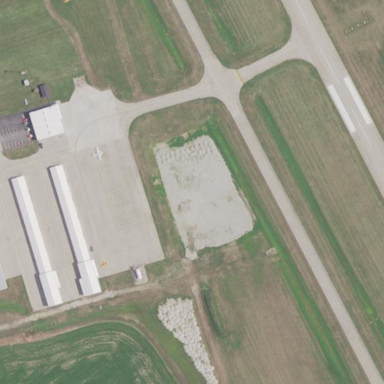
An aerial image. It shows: Apron at the airport with concrete surface.